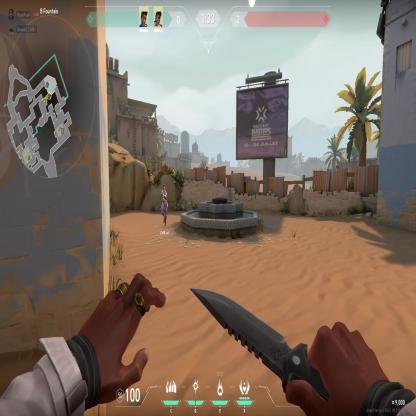
Label: teammate